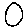
Label: circle